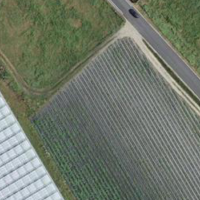
EUNIS habitat code: 24
Species observed at this site:
Cyperus esculentus